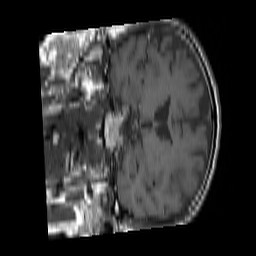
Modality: T1w
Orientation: coronal
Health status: ill
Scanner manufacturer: siemens
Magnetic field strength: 1.5 T
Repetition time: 0.417 s
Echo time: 0.0099 s